Question: Okay, i am trying to understand OPT algorithm then it will make it easy for me to code it.
I cant follow along with the slide and its making no sense. Can someone walk me through it step by step on how to do it?
This looks identical to the LRU algorithm. Do we keep a second array with a counter?

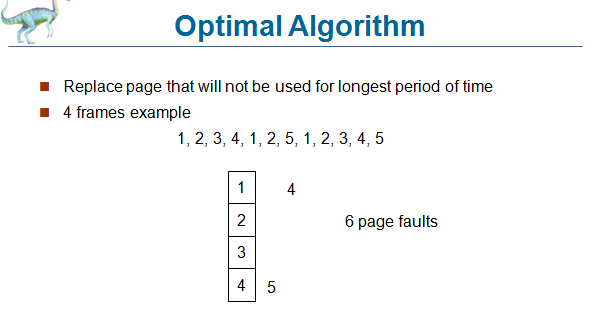
Answer: You apparently must know in advance which pages are going to be used and in what order; this is the list '1, 2, 3, ..., 4, 5' in your example. When you must replace a page, you choose the frame containing the page that will be used last amongst all of them.
In this example, you access pages 1, 2, 3, 4, 1, and 2 without any page faults (since all pages are currently swapped in).
Your next page access, page 5, is not in any frame, so you must choose a frame to put it into. Based on upcoming page hits (1, 2, 3, 4), page 4 (in frame 4) will be last to be accessed, so you swap page 5 into frame 4 (as shown in your diagram).
The next pages, 1, 2, and 3 are accessed without any fault.
Now page 4 is accessed but it was previously swapped out so you have a page fault. Your list of upcoming accesses shows only page 5 will be needed, so any of 1, 2, and 3 may be swapped out. 1 was chosen, presumably because it is first.